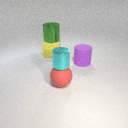
large yellow rubber cube below large green metal cylinder